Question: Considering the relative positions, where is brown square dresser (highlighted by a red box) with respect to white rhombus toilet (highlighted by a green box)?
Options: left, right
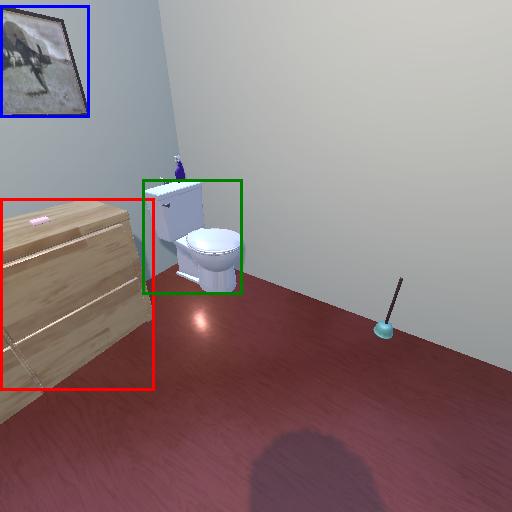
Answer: left